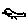
Label: bird